Question: I have an object, 'Brand', and I want to print the 'id' of this object.
I am getting the following error when doing 'return Sentry::getUser()->brand()->get()->id':
'''
Undefined property: Illuminate\Database\Eloquent\Collection::$id
'''
However, if I remove the '->id' part, I am getting the whole object just fine, including the 'id' ('return Sentry::getUser()->brand()->get()')
What am I doing wrong?

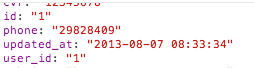
Answer: You need to use:
'''
return Sentry::getUser()->brand()->first()->id;
'''
Otherwise, you end up with a collection of users (even though that collection may only contain one user).